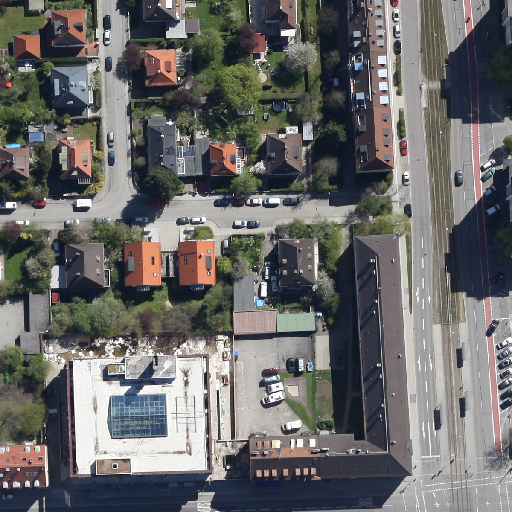
Referring expression: road marking